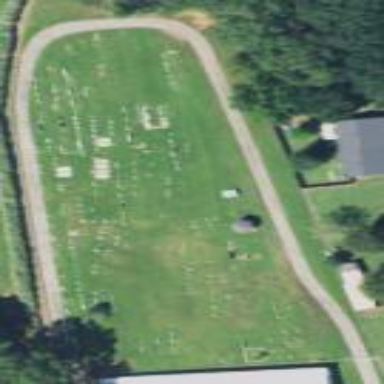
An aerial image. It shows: Cemetery.